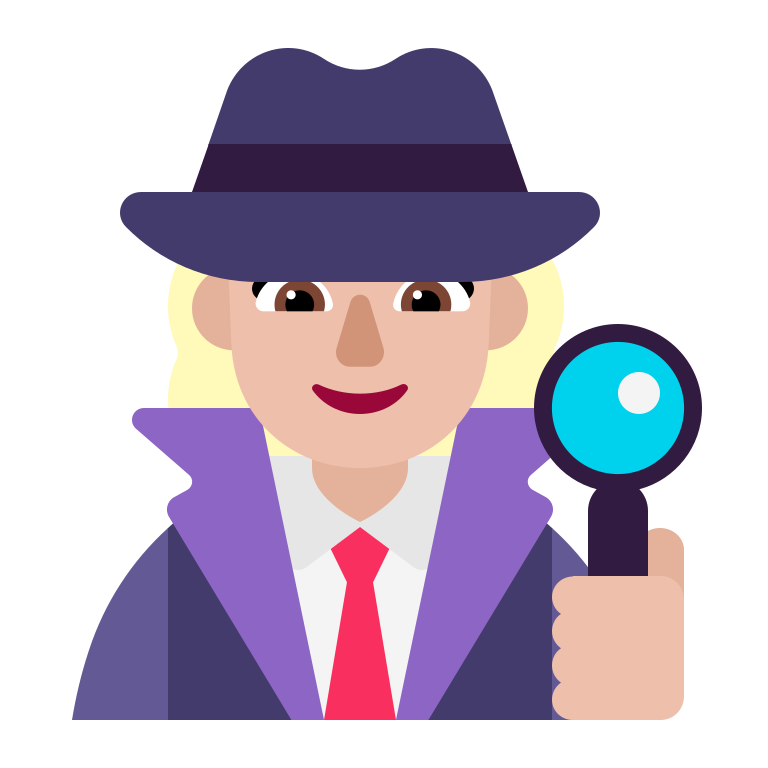
woman detective flat  light